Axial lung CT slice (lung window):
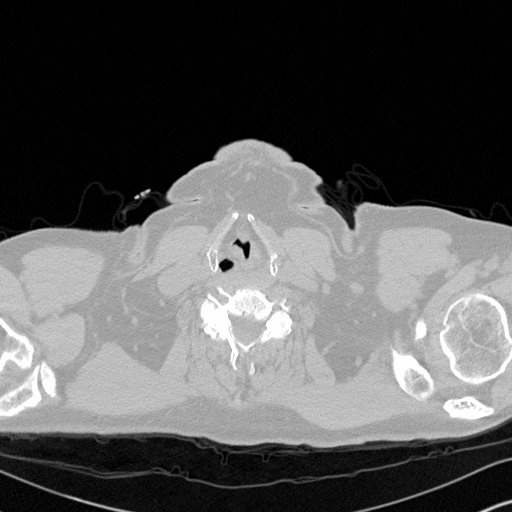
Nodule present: no